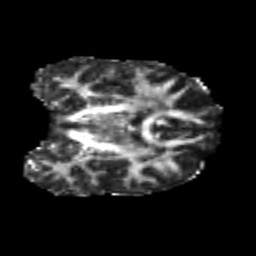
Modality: FA
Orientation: coronal
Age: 21
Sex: female
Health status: healthy
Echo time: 0.074 s